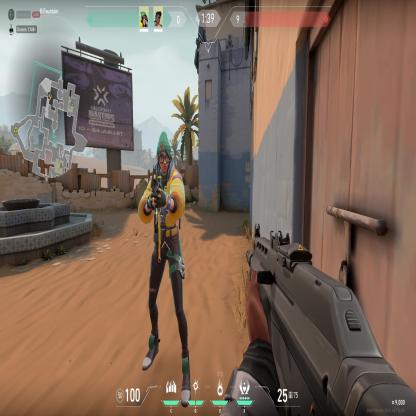
Label: teammate